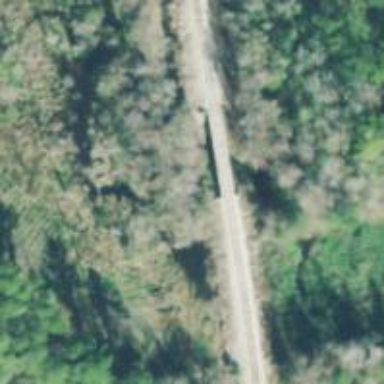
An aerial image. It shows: Bridge over railway line.